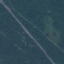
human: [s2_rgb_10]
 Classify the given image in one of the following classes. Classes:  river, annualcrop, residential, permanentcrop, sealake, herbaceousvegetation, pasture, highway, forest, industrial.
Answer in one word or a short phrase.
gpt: Highway